Interaction volume radius: 5 \u00c5
Interaction volume height: 10 \u00c5
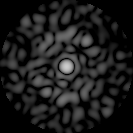
Disorder parameter: 0.8421